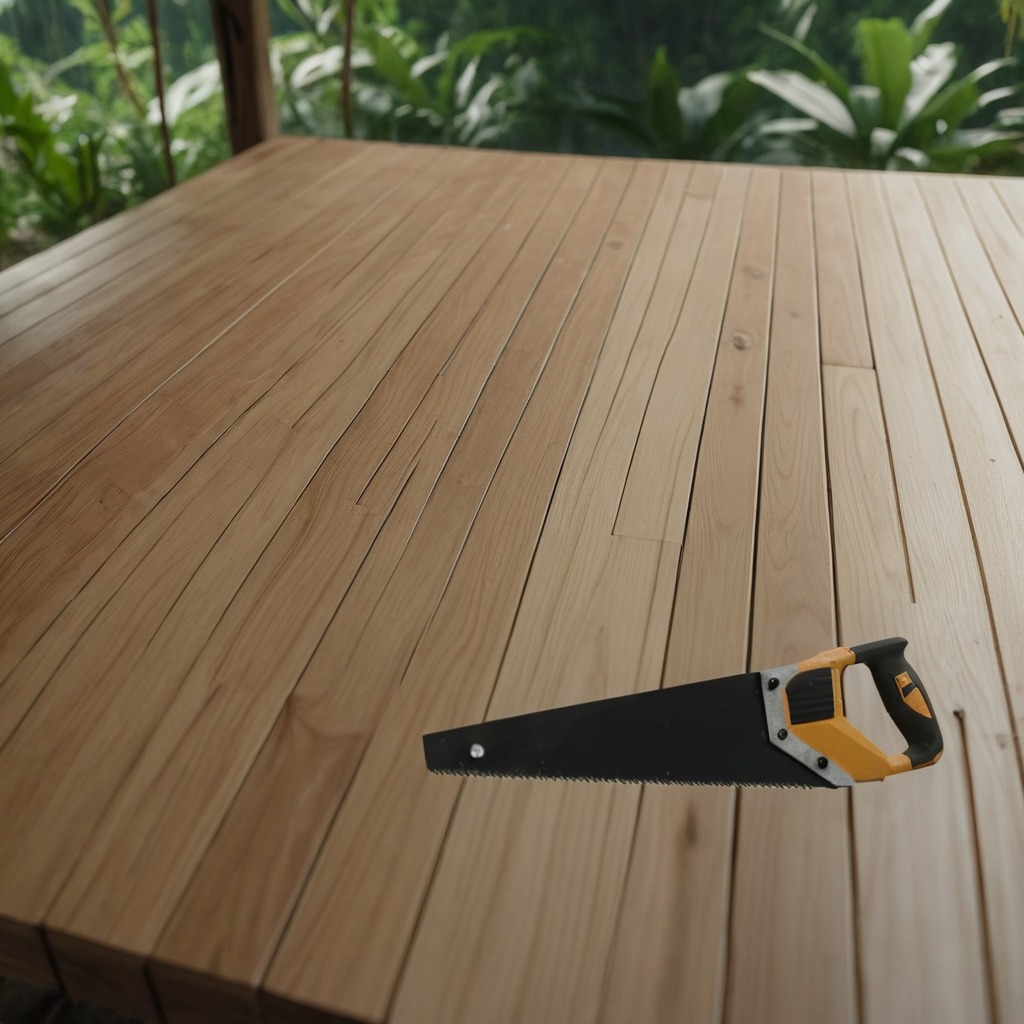
A handheld metal saw is lying on a wooden table inside a jungle field workshop tent humid ambient light worn but